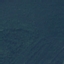
Land use / land cover: Forest